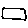
Label: square